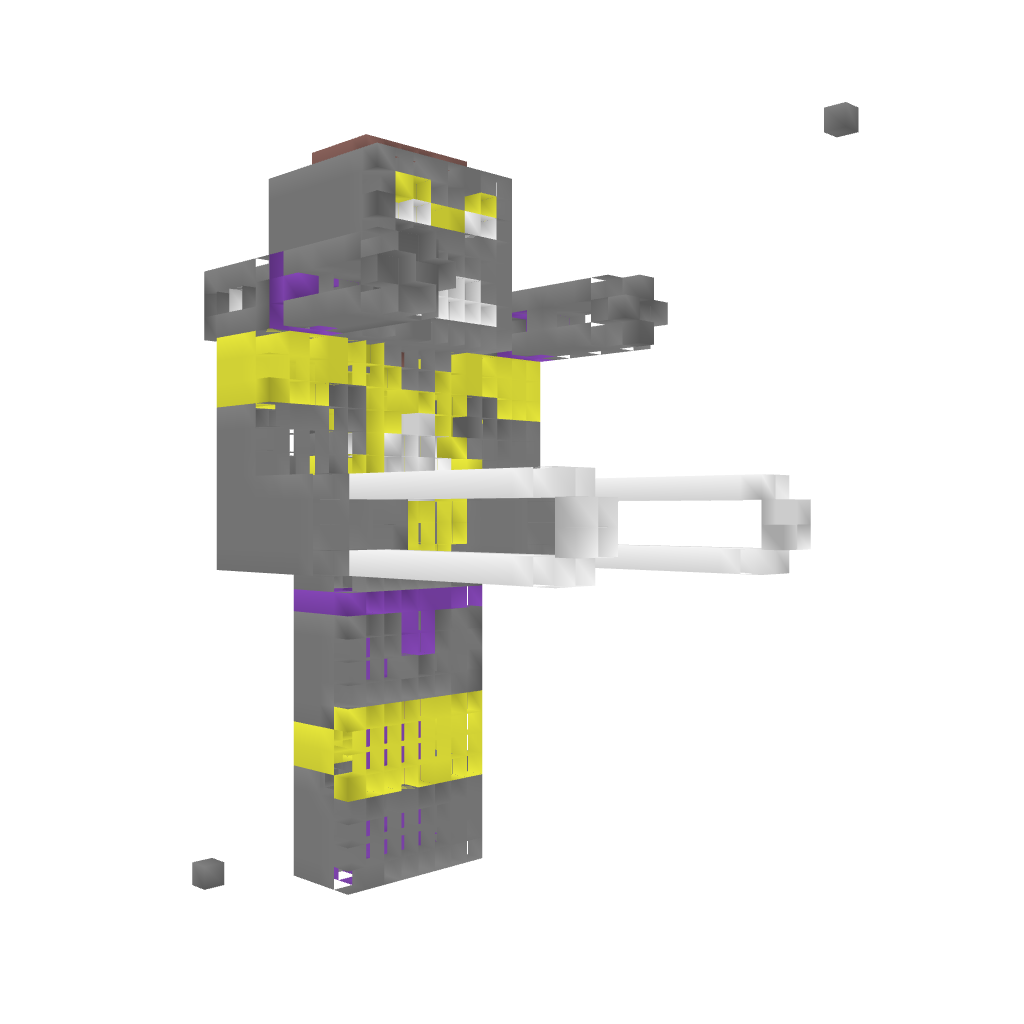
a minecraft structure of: Ultimate Destroyer Mech Mark-1 bad low quality